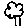
Label: tree